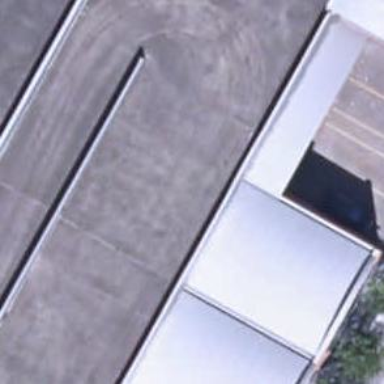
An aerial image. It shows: Industrial building.